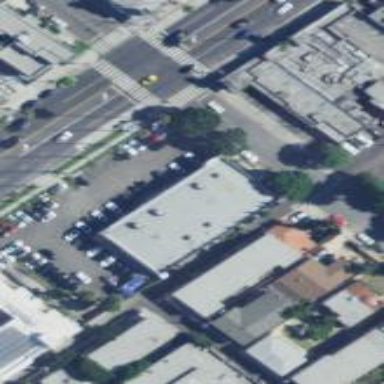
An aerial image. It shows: Commercial building used for cars.